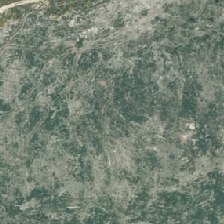
Land cover: harvested_forest